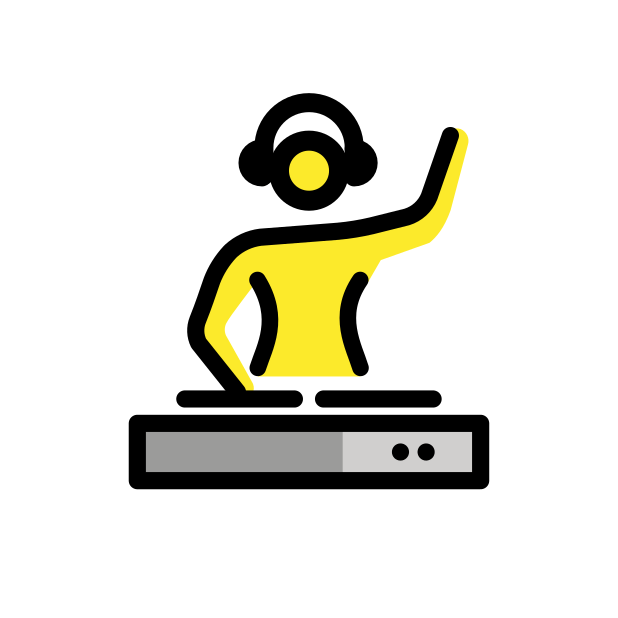
dj woman